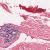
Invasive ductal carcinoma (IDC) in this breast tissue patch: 0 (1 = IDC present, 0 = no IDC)